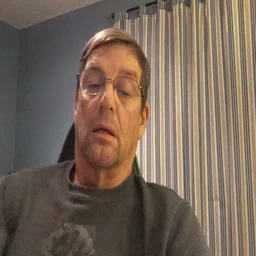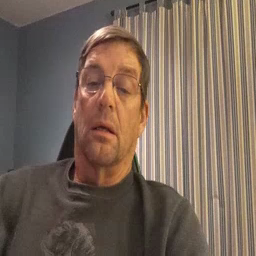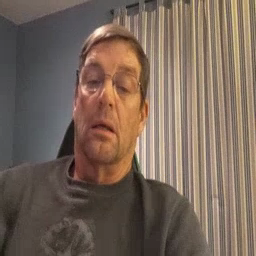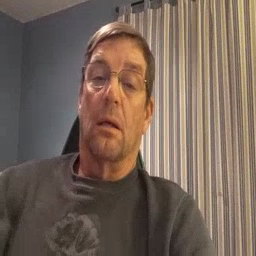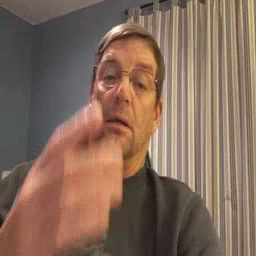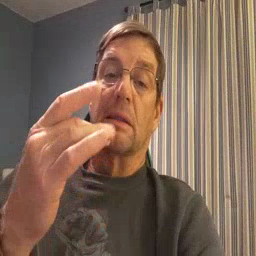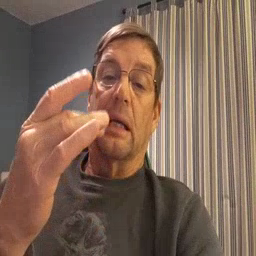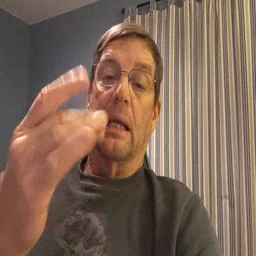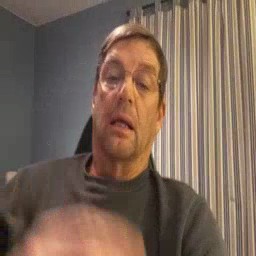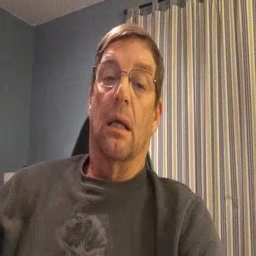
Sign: sticky